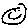
Label: smiley face